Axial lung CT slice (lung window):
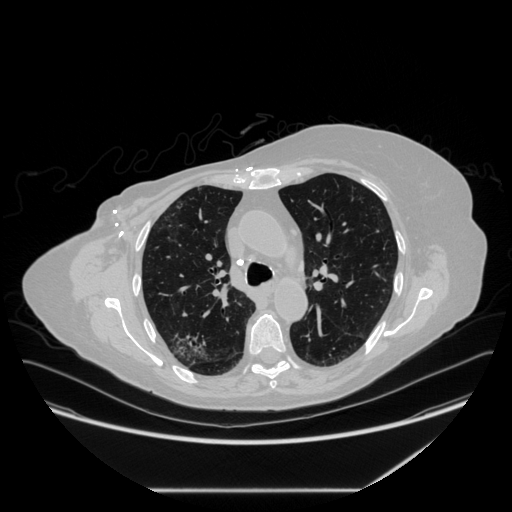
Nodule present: no